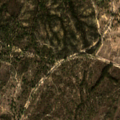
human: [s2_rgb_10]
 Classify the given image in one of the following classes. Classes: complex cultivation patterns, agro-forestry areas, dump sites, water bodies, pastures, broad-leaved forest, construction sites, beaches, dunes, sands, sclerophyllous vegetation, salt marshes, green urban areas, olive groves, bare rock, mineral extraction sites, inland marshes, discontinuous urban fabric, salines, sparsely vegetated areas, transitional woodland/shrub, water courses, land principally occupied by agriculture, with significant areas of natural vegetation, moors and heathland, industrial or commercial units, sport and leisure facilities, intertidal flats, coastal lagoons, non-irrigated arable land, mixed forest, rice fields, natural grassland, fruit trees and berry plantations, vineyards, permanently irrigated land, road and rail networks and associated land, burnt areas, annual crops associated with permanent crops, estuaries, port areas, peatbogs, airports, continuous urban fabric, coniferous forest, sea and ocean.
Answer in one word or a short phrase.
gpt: broad-leaved forest, transitional woodland/shrub